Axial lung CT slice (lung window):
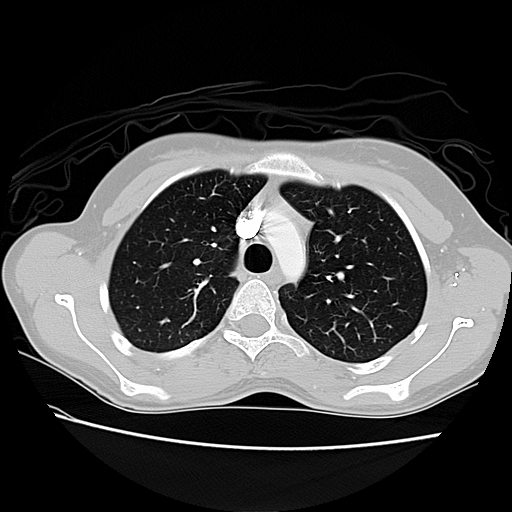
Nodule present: no